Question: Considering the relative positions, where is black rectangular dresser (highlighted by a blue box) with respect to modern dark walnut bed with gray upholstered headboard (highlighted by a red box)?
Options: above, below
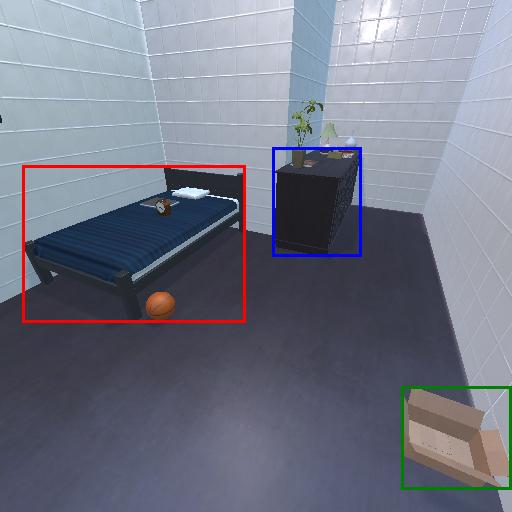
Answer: above